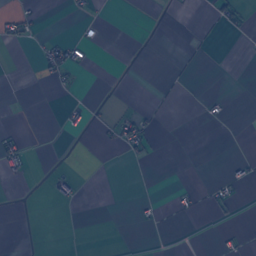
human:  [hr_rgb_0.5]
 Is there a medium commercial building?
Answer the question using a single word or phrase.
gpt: yes

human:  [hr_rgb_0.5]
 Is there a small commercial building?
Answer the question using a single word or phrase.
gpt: yes

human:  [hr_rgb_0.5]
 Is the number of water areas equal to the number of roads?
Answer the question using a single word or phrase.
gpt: no

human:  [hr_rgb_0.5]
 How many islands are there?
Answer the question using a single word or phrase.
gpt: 1

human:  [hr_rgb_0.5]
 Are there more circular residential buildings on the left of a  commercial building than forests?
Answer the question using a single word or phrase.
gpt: no

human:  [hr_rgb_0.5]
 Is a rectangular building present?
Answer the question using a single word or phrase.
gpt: yes

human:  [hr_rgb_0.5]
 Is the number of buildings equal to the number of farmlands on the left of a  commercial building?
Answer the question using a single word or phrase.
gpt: no

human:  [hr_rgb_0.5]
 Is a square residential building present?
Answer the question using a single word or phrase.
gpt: no

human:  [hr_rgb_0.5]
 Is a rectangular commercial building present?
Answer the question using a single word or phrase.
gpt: yes

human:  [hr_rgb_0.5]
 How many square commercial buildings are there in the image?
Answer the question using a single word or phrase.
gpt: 0

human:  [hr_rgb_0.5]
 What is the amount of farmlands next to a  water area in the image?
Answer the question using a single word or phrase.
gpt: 63

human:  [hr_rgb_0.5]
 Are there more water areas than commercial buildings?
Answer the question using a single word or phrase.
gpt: yes

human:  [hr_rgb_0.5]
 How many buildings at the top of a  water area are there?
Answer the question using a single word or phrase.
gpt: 177

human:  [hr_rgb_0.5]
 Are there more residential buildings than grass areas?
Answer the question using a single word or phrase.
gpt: yes

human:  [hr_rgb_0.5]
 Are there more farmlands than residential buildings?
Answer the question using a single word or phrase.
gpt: no

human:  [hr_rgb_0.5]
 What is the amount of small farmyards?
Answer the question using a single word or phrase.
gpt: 0

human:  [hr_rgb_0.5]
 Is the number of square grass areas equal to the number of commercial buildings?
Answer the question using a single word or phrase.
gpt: no

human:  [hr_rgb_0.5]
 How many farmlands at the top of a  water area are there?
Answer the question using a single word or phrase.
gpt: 48

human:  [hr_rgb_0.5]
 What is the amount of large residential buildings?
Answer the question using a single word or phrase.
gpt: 0

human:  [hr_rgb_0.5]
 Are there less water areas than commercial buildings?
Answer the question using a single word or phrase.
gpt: no

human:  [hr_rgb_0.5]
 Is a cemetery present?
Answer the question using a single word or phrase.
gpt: yes

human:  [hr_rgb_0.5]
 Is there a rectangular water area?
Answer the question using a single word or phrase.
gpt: yes

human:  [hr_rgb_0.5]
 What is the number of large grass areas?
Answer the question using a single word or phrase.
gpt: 20

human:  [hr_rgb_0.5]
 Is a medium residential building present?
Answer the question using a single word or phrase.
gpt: yes

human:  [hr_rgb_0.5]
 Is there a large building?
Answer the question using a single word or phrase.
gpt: no

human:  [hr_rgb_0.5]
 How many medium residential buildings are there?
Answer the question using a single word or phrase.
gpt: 5

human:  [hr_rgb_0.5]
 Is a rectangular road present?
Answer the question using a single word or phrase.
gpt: no

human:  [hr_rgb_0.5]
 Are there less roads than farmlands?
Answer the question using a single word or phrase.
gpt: yes

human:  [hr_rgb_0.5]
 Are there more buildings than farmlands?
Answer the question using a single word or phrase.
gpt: yes

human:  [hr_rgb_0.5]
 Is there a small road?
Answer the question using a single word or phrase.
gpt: yes

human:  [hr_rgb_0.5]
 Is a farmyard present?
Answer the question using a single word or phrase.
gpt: yes

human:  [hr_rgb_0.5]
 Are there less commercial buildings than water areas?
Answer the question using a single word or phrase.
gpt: yes

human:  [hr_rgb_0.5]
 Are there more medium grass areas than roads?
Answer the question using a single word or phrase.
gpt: no

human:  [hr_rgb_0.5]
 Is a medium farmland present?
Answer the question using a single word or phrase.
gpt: yes

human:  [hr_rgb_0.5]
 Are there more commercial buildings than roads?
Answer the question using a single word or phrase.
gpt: no

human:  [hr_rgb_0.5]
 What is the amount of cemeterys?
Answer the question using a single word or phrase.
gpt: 2